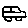
Label: car